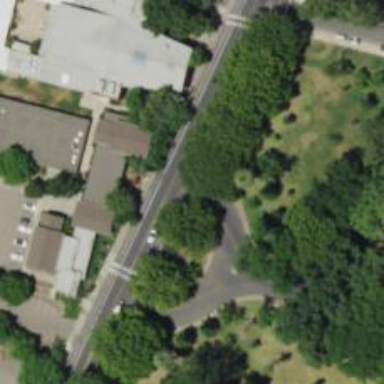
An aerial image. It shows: Uncontrolled crossing on footway with marked lines.